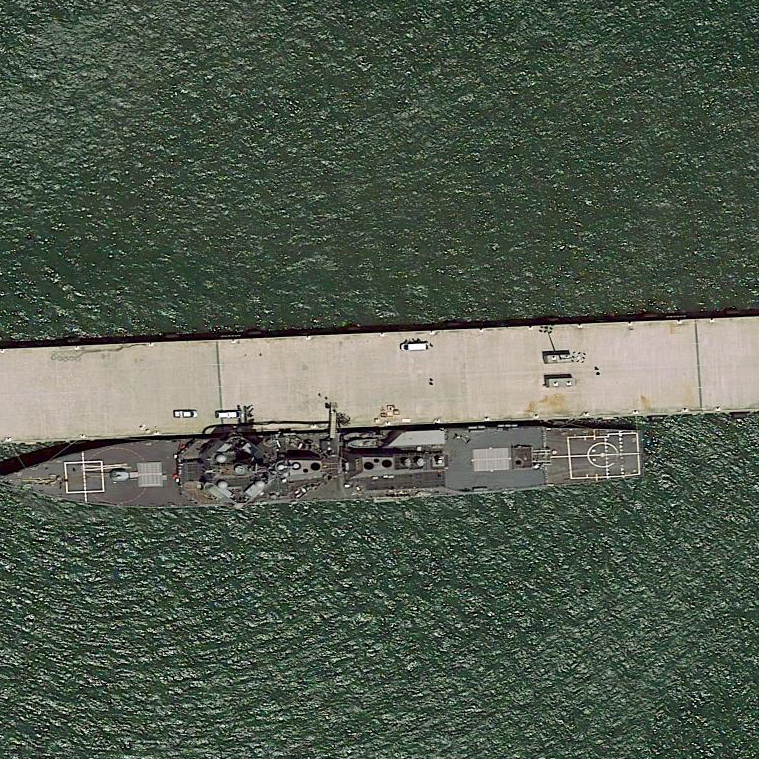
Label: Arleigh_Burke-class_destroyer